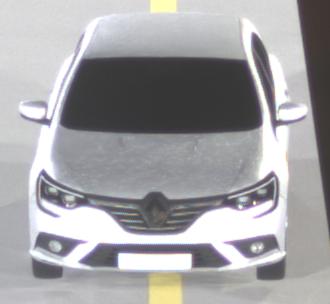
Make: Renault
Model: Mégane ENERGY TCe 100
Detailed model: Mégane (IV)
Model produced from: 2016/03
Model produced until: 2018/08
Doors: 5
Color: white
Road condition: dry road
Daytime: night
Contrast: high contrast